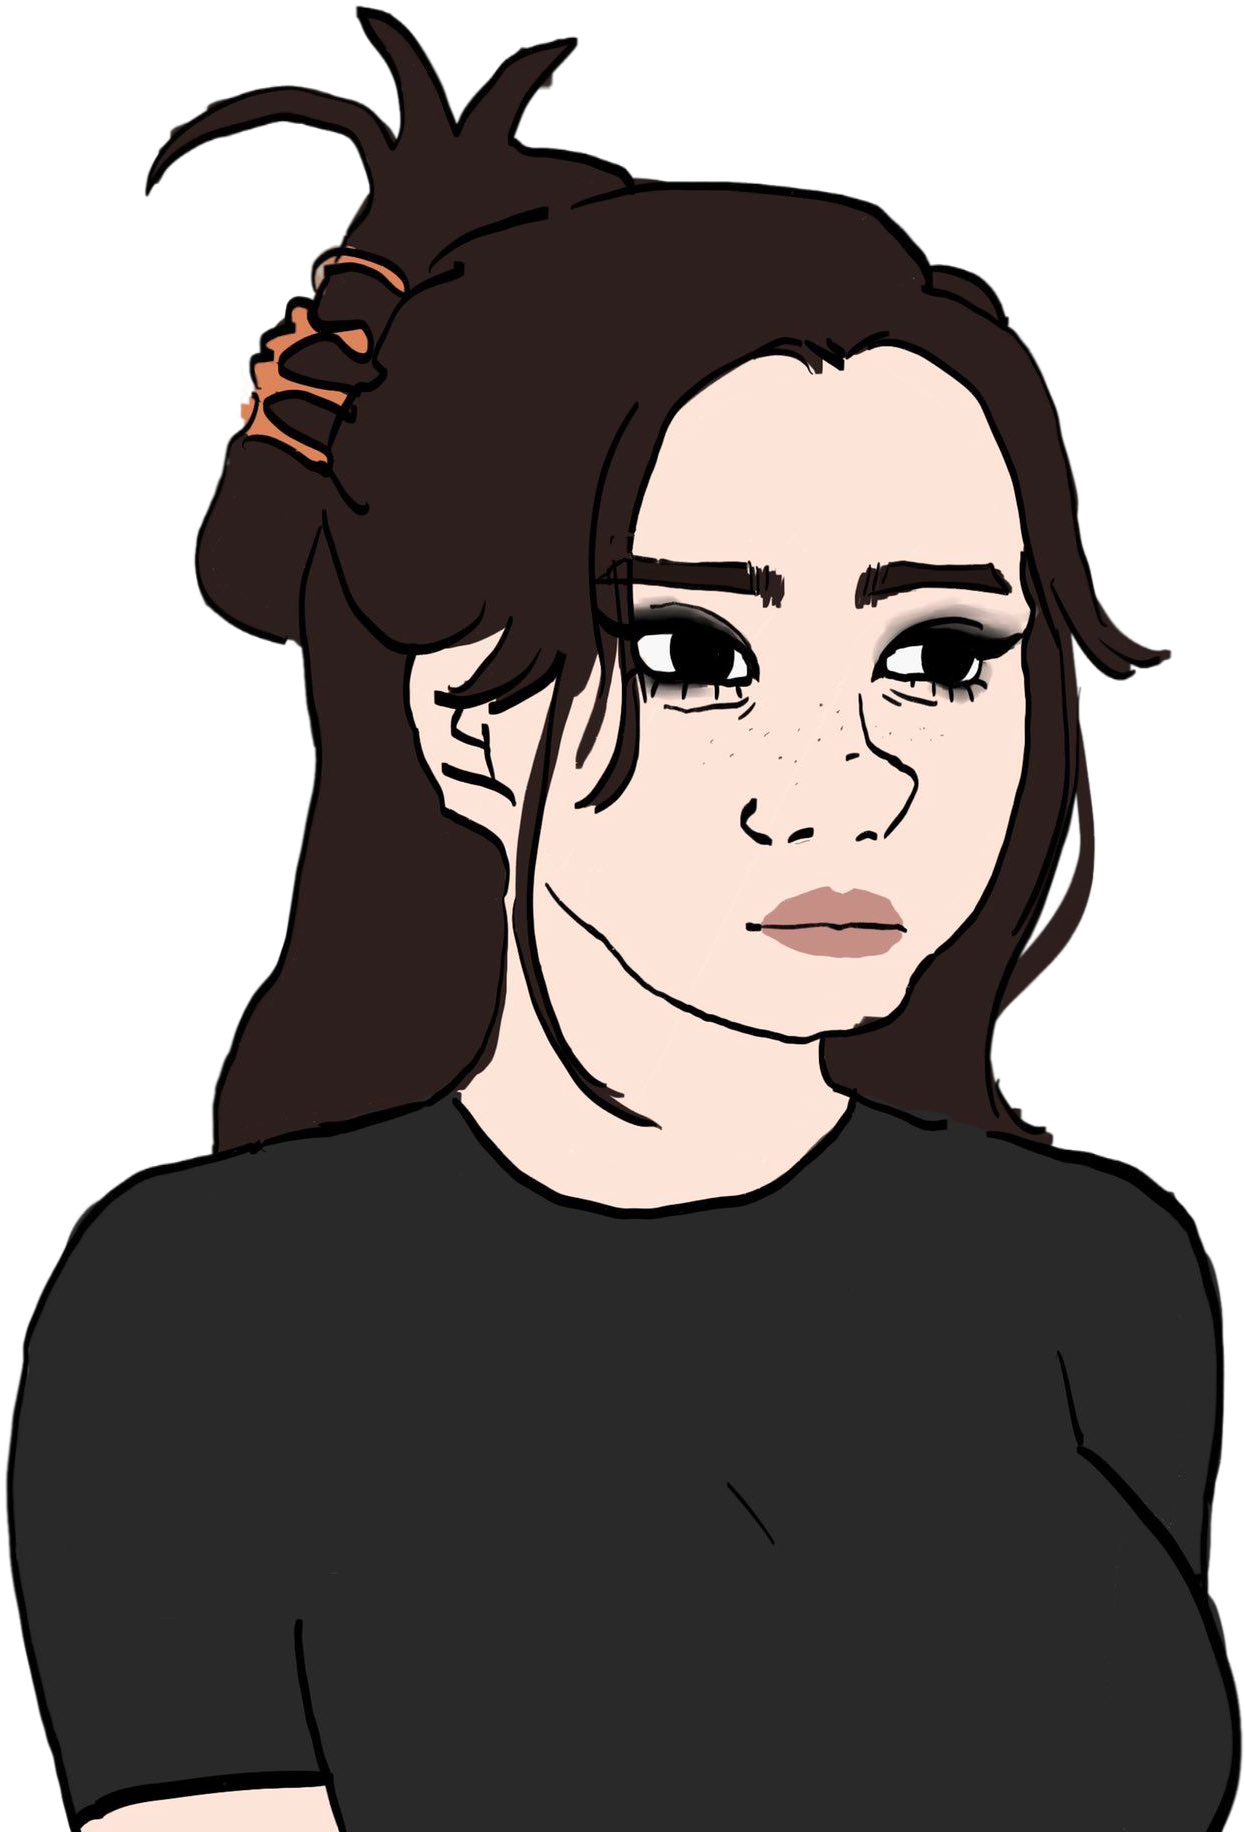
Label: 5_Trad_Wife